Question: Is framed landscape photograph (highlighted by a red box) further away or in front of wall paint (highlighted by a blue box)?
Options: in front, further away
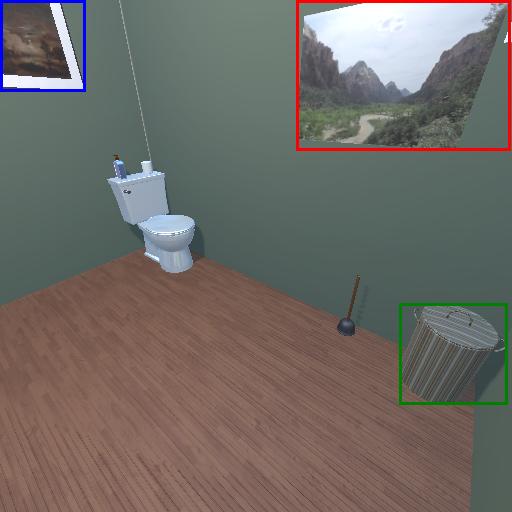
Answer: in front